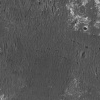
Atmospheric dust classification: not_dusty